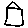
Label: house